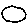
Label: circle